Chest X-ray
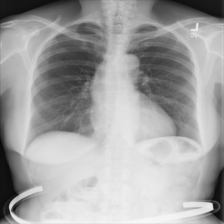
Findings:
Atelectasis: positive
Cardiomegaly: negative
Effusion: negative
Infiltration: negative
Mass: negative
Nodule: negative
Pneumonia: negative
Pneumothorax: negative
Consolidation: negative
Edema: negative
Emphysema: negative
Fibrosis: positive
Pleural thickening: negative
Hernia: negative